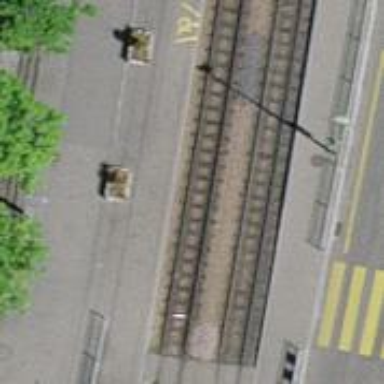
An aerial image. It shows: Tram stop with public transport stop position.